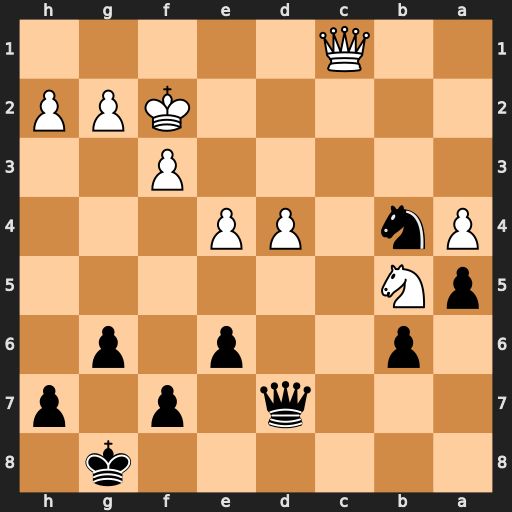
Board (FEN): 6k1/3q1p1p/1p2p1p1/pN6/Pn1PP3/5P2/5KPP/2Q5
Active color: b
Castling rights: -
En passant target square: -
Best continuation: Nd3+ Ke3 Nxc1